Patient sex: M
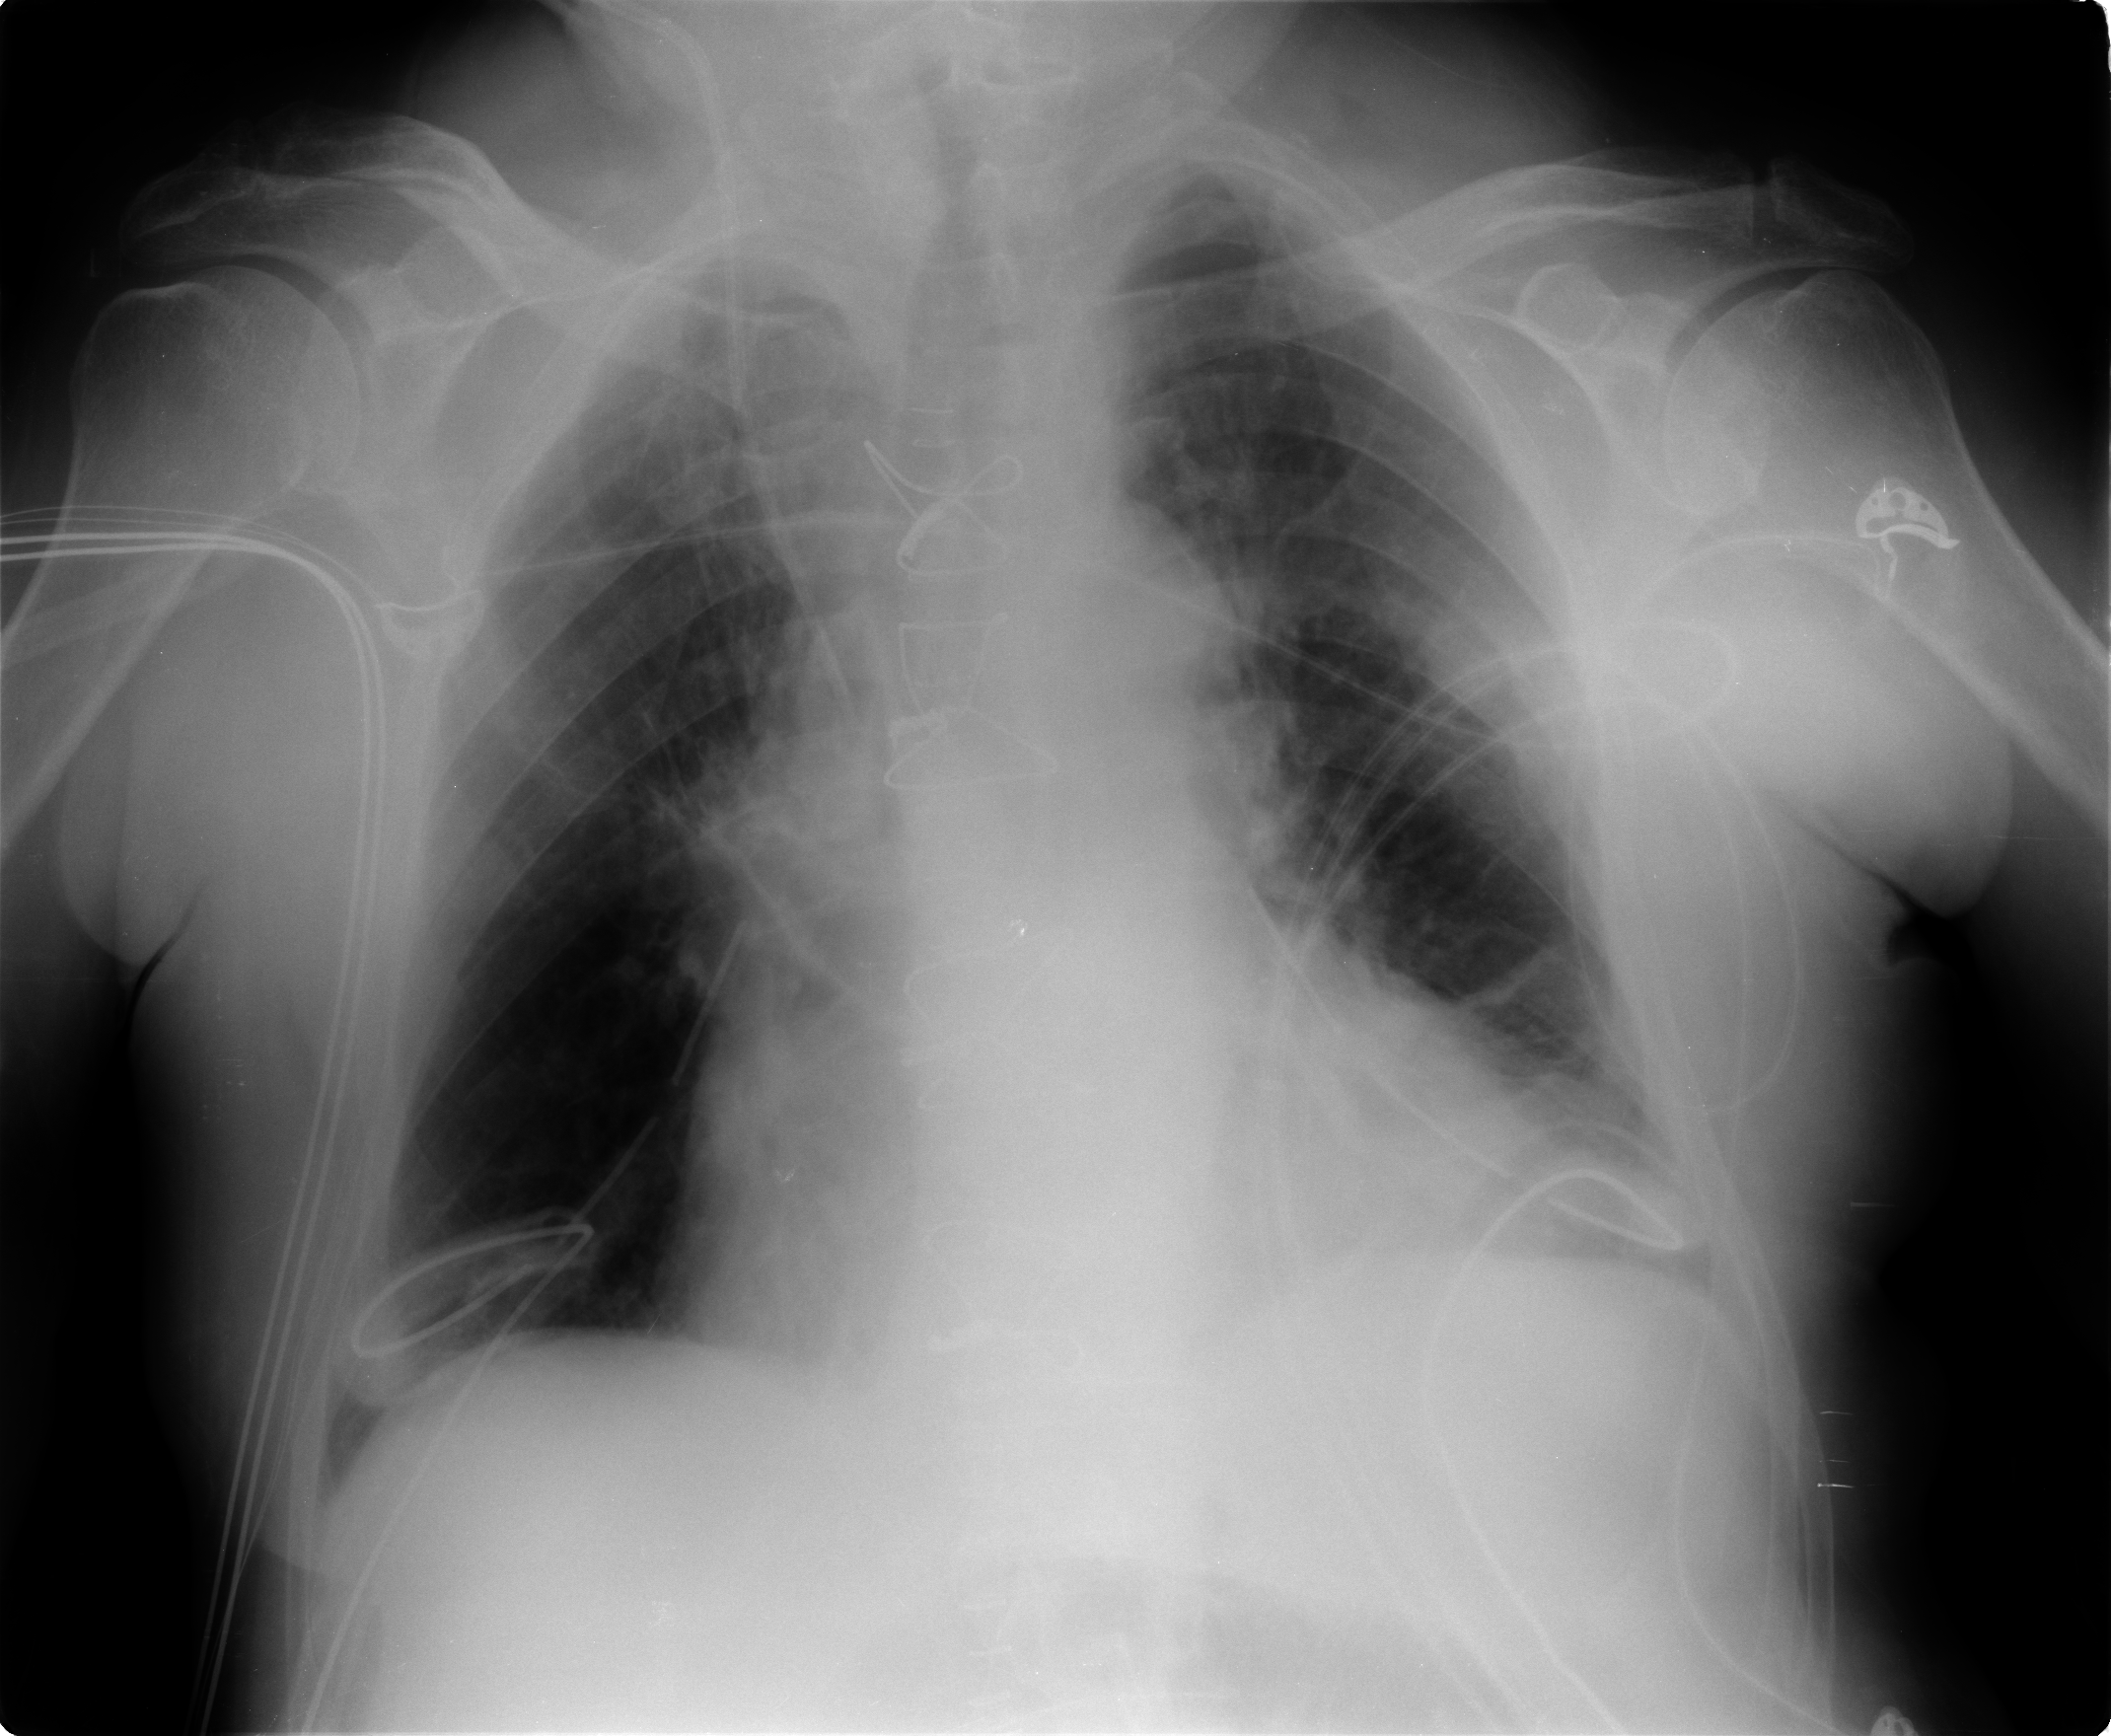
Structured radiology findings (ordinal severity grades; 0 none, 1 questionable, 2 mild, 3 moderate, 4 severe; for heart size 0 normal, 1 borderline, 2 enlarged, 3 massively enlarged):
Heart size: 2
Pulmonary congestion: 2
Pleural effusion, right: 0
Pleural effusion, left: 2
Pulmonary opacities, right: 2
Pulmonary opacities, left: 0
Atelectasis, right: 2
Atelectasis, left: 2